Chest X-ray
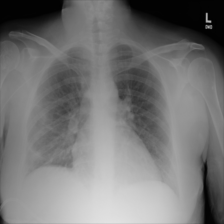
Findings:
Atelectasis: negative
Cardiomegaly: negative
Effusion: negative
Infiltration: negative
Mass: negative
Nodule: negative
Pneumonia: negative
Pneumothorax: negative
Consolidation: negative
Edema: negative
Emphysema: negative
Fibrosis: negative
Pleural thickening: negative
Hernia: negative